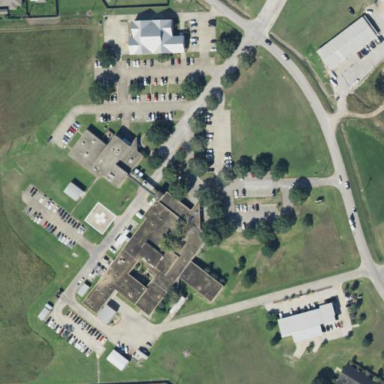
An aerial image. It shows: Hospital providing healthcare services.